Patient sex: M
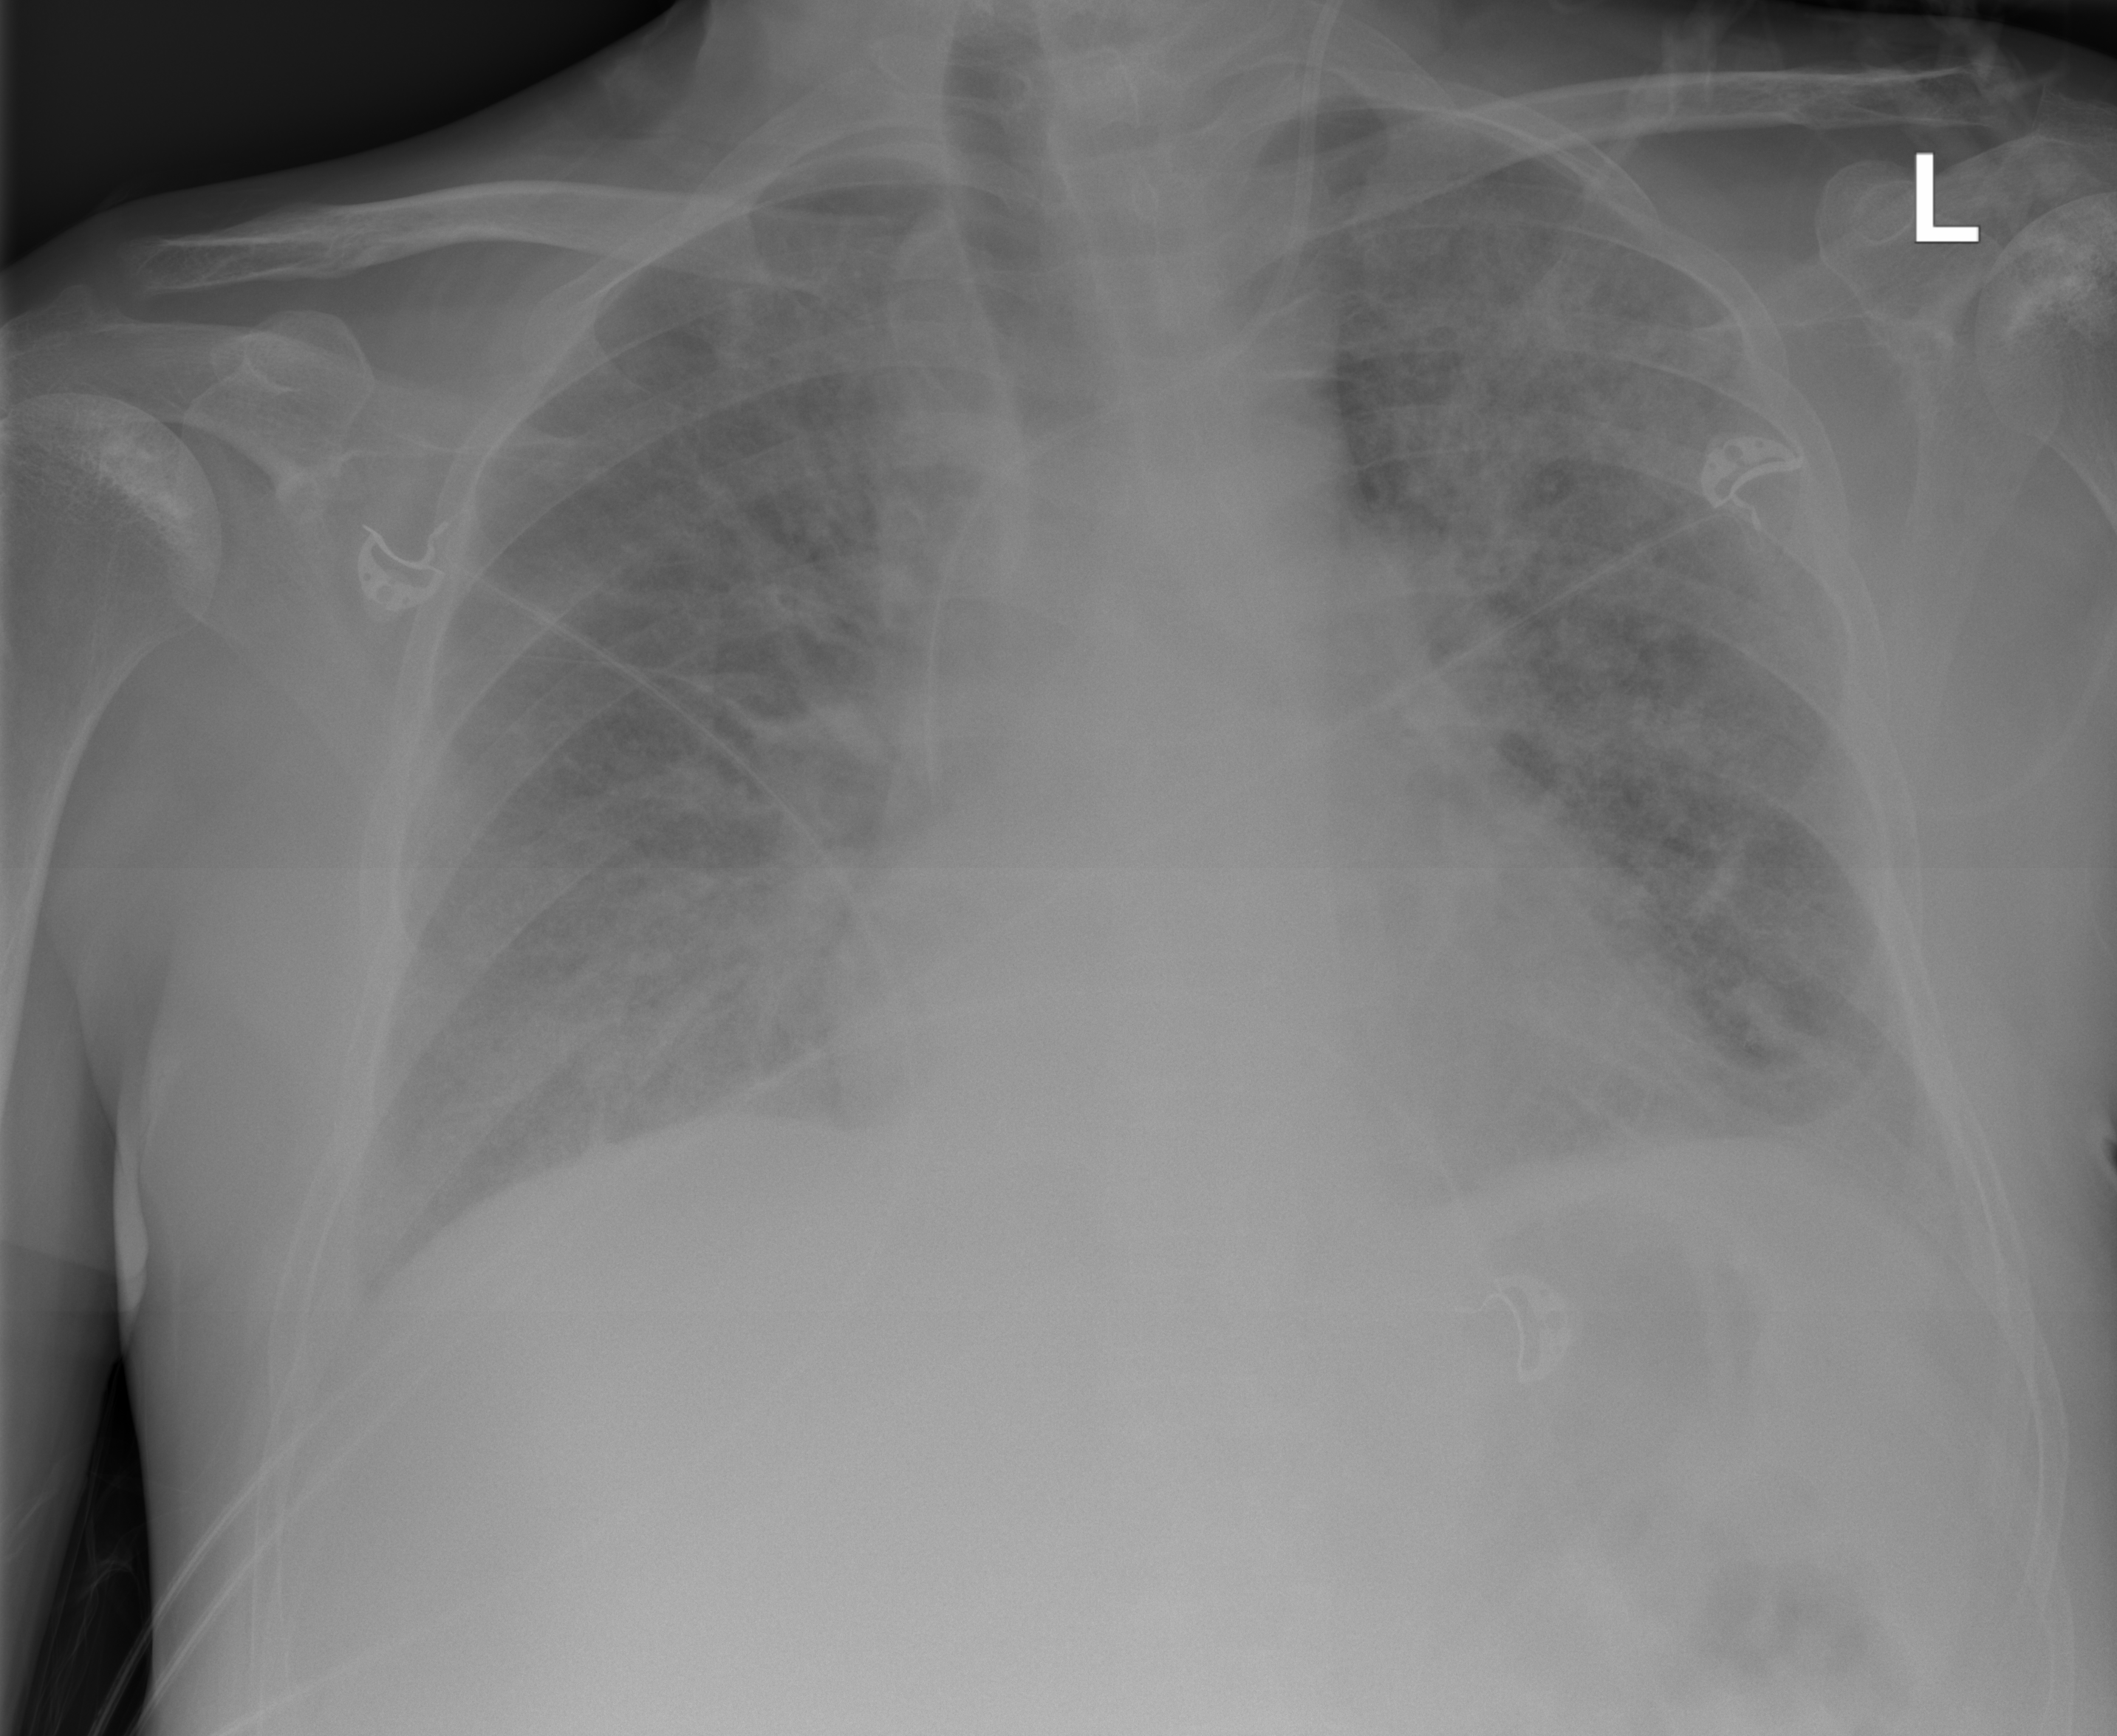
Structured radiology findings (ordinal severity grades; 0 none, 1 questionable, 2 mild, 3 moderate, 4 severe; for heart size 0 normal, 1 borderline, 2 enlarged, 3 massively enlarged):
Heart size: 1
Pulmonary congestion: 2
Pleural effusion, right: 2
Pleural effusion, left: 1
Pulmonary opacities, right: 3
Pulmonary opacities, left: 3
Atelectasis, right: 2
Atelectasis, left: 2